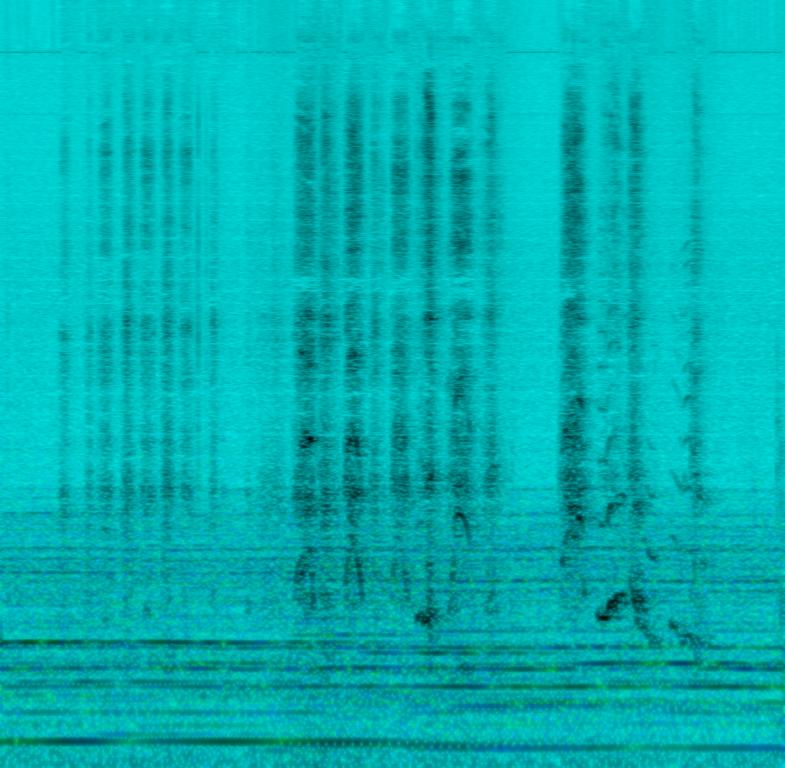
The low quality recording features an intense, suspenseful movie scene that consists of panicked female breathing, whining and mellow wide synth chords playing in the background.